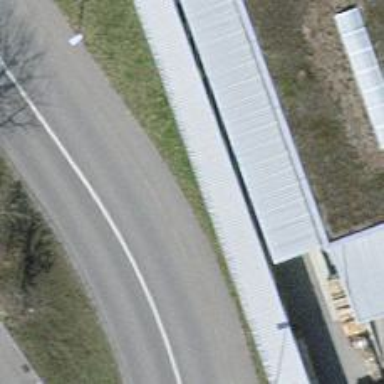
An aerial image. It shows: Wall barrier.